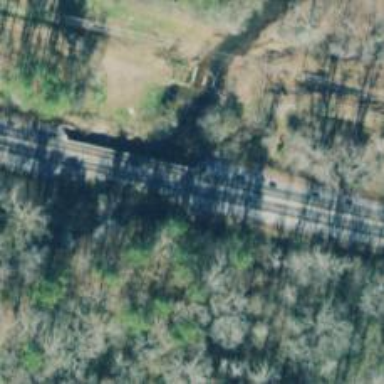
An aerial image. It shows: Railway bridge.